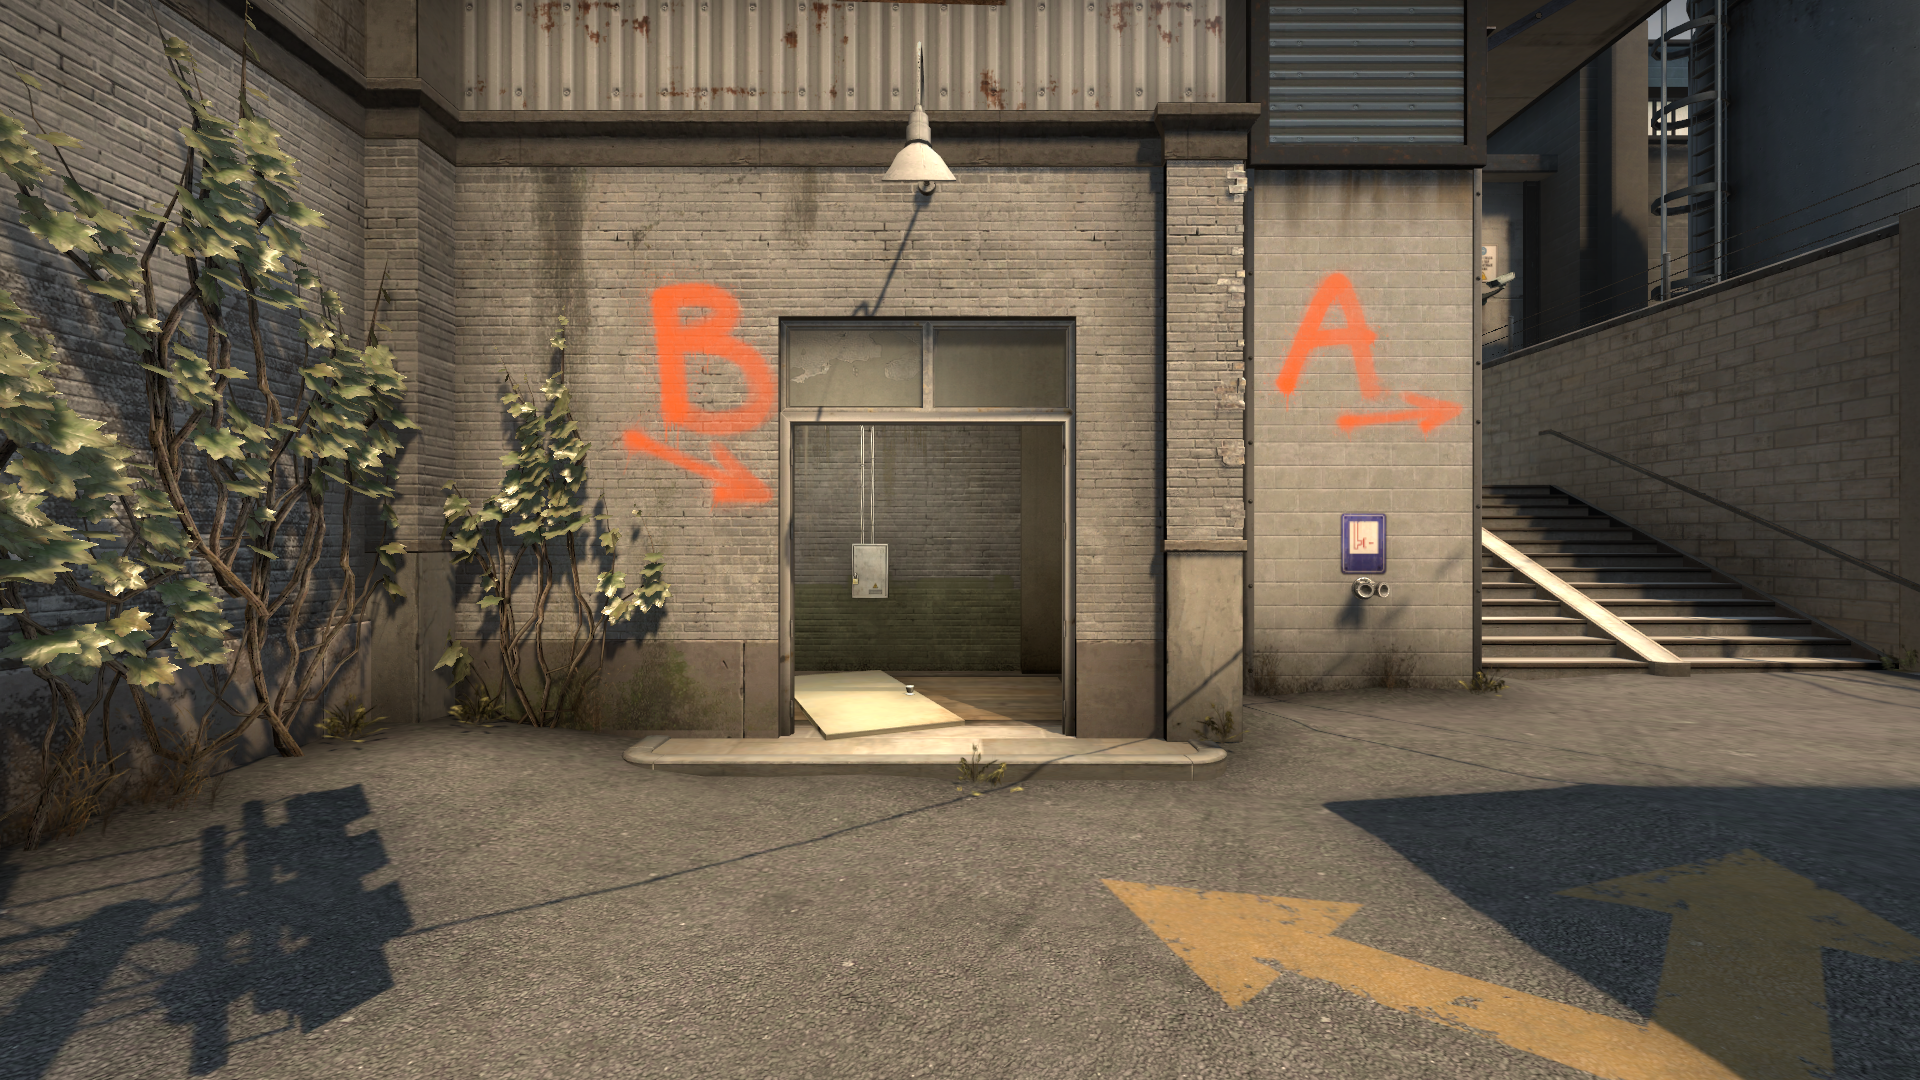
Map: de_train